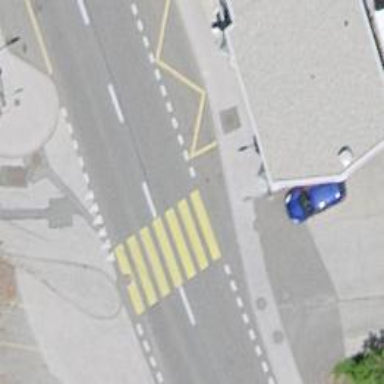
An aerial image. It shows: Crossing road.